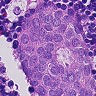
Metastatic tissue present: yes